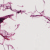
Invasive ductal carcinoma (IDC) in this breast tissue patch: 0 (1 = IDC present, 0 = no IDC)